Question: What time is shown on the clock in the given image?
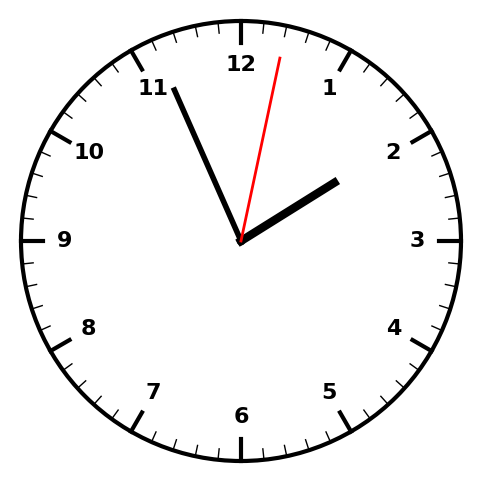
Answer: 01:56:02